Question: I am in the process of developing a universal iOS app.
What I want is for all my views to automatically resize depending on the screen sisze, I mean I dont want to hard code any 'CGRect' sizes or use Interface Builder; I am using a specific app example but I would very much appreciate an answer that is usable in many similar scenarios.
This is a very simple app but I hope the answer can show me how to go about doing this for all my views, so they can adjust to any size.
For this specific app I am building something that will look like this:

This is a particularly tricky example as the MKMapView has to be initialized with a frame but I hope you can help me.
The first problem I ran into was the fact that in my loadView method:
'''
MKMapView *mapView=[[MKMapView alloc ] initWithFrame:CGRectZero];
mapView.autoresizingMask = (UIViewAutoresizingFlexibleWidth | UIViewAutoresizingFlexibleHeight);
self.view=mapView;
'''
The autoresizing mask does not work unless the view controller is managed by a 'UINavigationController'; I do not know why.
The next problem comes when I want to add my UIToolbar at the bottom of the screen.
In order to get this I do the following:
'''
UIToolbar *toolBar=[[UIToolbar alloc] initWithFrame:CGRectMake(0, 420, 320, 40)];
toolBar.autoresizingMask = UIViewAutoresizingFlexibleWidth;
[self.view addSubview:toolBar];
'''
This works perfectly with an iPhone but it does not with an iPad (the toolbar's width is adjusted but it obviously is no loger at the bottom of the screen) as the size is hard coded.
Sorry for posting such a long question but I think the answers can be a great resource for me and other developers in need.
Please tell me If I am not clear.
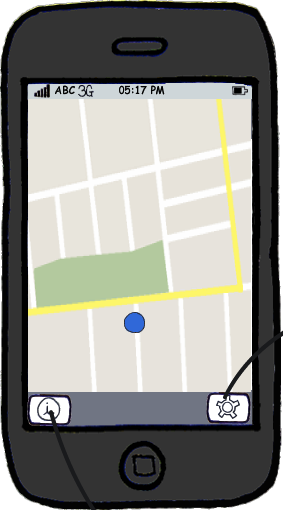
Answer: Some of the functions defined in <URL> are useful when dealing with iOS view geometry.
Say you wanted to take the entire frame and divide into two parts. The bottom part should be the toolbar frame which sits at the bottom of the screen, and is 44 px high. The remaining portion at the top should all be given to the map. A useful function for doing this is 'CGRectDivide' which is defined as:
'''
void CGRectDivide (
CGRect rect,
CGRect *slice,
CGRect *remainder,
CGFloat amount,
CGRectEdge edge
);
'''
You pass it the full CGRect, two uninitialized CGRect's that will get populated with the correct frame sizes after dividing, an edge (left, right, top, bottom) from which to start, and the distance from that edge.
Playing with unicode art, this is the best I can do. The full rect is divided into two parts. The black lines at the bottom is the toolbar's frame. The white rectangles is the frame that the map gets.
'''
CGRect appFrame = [[UIScreen mainScreen] applicationFrame];
CGRect mapFrame, toolbarFrame;
CGRectDivide(appFrame, &toolbarFrame, &mapFrame, 44, CGRectMaxYEdge);
// map is an MKMapView
map.frame = mapFrame;
// toolbar is a UIToolbar
toolbar.frame = toolbarFrame;
'''
Here's how it looks on the iPhone and iPad simulators.